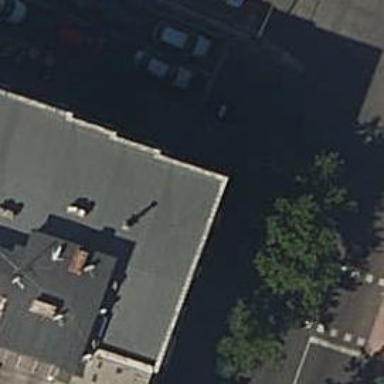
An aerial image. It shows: Restaurant.